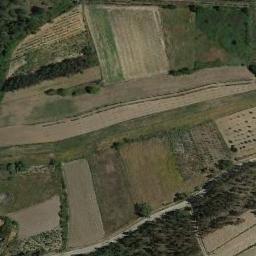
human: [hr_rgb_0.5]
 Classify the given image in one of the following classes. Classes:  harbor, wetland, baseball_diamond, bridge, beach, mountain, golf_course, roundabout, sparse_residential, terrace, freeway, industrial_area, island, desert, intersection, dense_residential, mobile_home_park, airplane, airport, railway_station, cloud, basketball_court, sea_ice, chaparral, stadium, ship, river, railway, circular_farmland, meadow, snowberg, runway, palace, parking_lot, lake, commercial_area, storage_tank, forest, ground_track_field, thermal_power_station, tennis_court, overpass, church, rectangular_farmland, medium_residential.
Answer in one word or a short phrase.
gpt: terrace